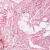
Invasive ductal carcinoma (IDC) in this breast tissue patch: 0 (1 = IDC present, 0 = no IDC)